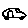
Label: car